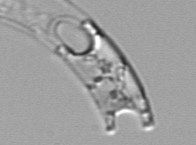
Label: Eucampia